Field crop: maize
Growth stage: 2
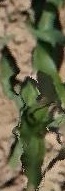
Species: maize